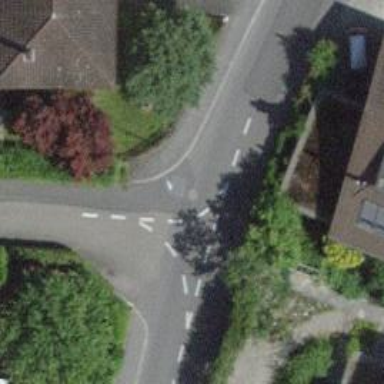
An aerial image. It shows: Kerb barrier.